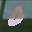
Label: 0